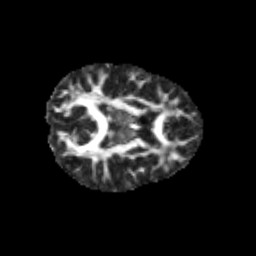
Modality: FA
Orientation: axial
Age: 10
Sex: male
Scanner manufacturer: siemens
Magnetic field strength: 3 T
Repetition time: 3.8 s
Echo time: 0.07 s